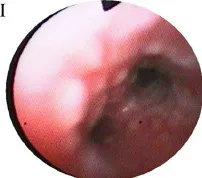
Clinical features of the patients with PIK3CD mutations. Patient 2 , similar to patient 1; Bronchoscopy shows mucosal nodule lymphoid hyperplasia from pharynx to the entire airway.
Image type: endoscopy (airway_endoscopy)